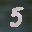
Label: 5